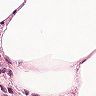
Metastatic tissue present: no